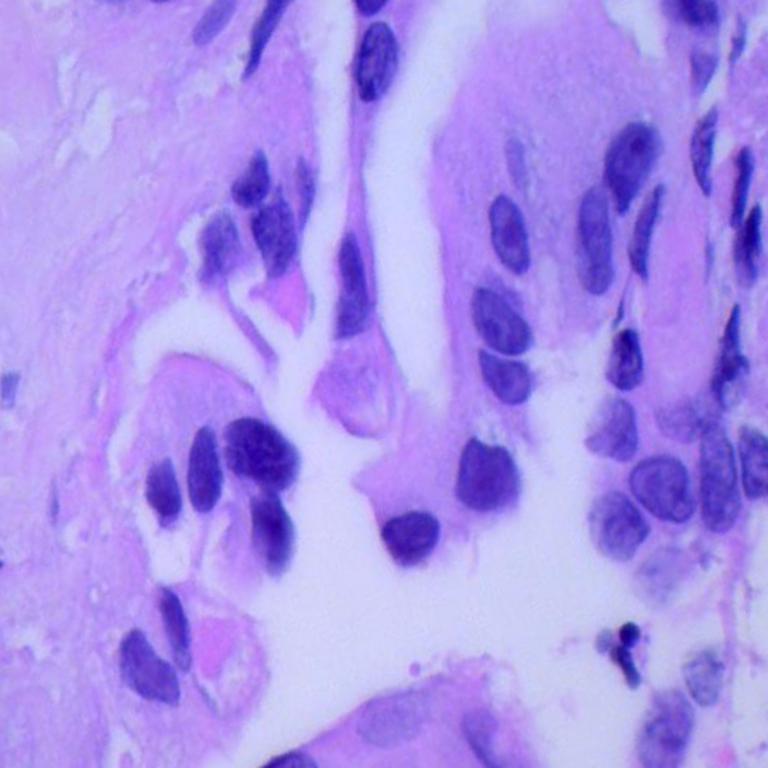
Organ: lung
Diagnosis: adenocarcinomas